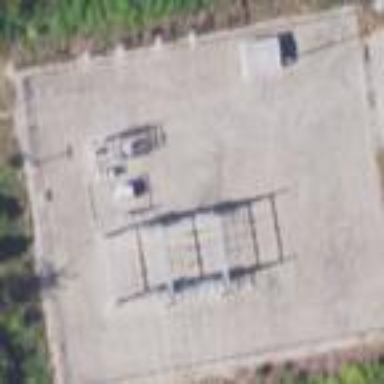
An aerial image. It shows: Distribution substation surrounded by fence.